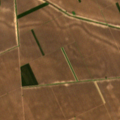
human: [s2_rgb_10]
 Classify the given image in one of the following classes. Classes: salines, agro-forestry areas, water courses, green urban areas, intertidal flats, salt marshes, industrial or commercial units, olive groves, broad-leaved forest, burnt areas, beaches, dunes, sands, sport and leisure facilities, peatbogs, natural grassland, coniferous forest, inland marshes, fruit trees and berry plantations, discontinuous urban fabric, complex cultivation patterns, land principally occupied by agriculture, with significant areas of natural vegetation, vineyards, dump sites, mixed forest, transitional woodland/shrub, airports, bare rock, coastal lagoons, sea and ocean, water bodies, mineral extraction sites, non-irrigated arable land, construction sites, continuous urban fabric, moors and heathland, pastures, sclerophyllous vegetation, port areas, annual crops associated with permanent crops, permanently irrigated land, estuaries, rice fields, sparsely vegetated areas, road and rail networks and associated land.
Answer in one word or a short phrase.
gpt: non-irrigated arable land